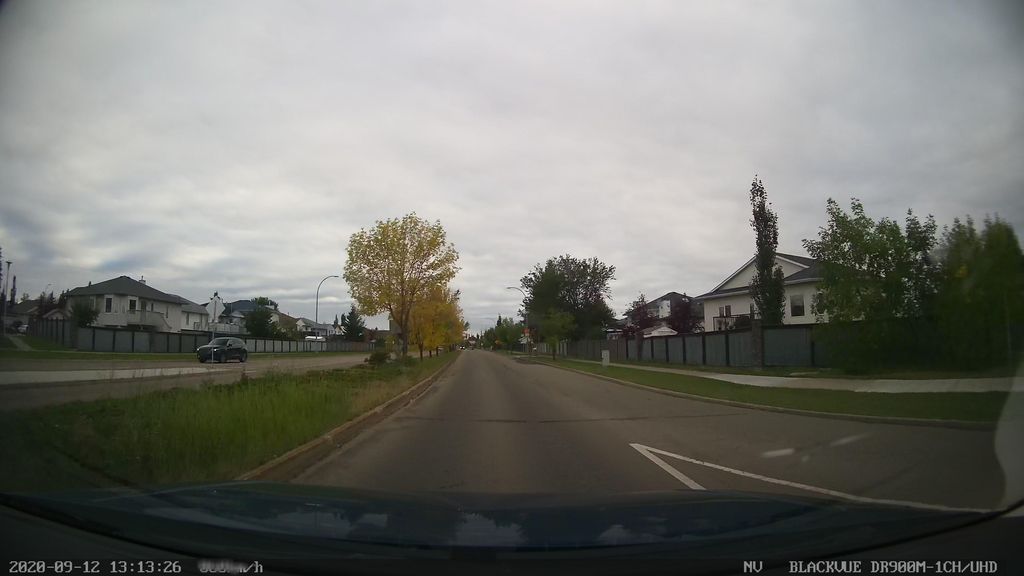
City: edmonton